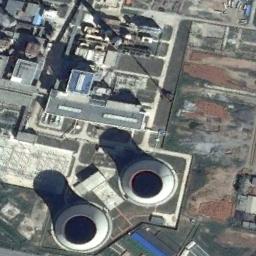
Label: thermal_power_station